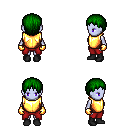
a pixel art fantasy rpg character, female body template, dark elf, purple skin, gold chest armor, red pants, green plain hairstyle, gold gloves, black shoes, four views (front, back, left, right), 2x2 character sprite sheet, small pixel art, hard edges, no anti-aliasing